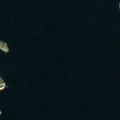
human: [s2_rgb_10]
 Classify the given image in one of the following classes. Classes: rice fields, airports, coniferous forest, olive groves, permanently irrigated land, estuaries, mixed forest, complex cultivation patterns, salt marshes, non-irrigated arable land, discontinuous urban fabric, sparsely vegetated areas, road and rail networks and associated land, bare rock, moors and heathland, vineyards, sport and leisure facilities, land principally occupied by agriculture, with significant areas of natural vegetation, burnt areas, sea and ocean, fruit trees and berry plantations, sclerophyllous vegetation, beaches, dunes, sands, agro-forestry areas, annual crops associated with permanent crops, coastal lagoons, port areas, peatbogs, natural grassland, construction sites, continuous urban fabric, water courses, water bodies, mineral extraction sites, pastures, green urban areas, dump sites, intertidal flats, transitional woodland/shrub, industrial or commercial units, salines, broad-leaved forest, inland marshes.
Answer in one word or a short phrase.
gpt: sea and ocean